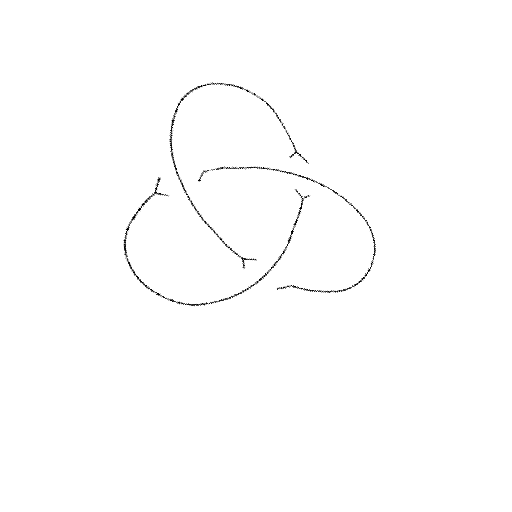
Crossing number: 3